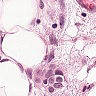
Metastatic tissue present: yes